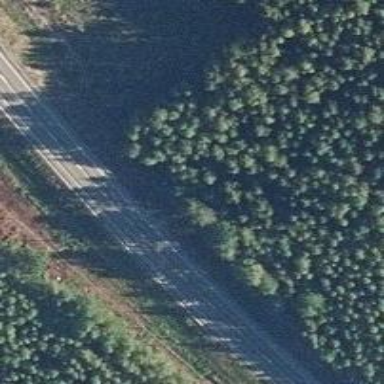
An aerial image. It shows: Asphalt trunk highway.